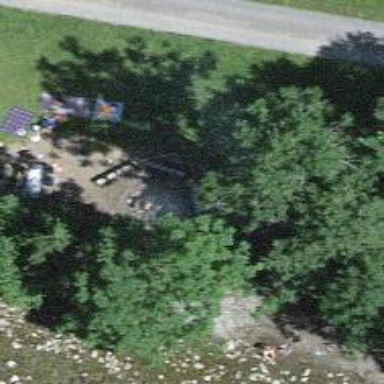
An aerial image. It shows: BBQ amenity.